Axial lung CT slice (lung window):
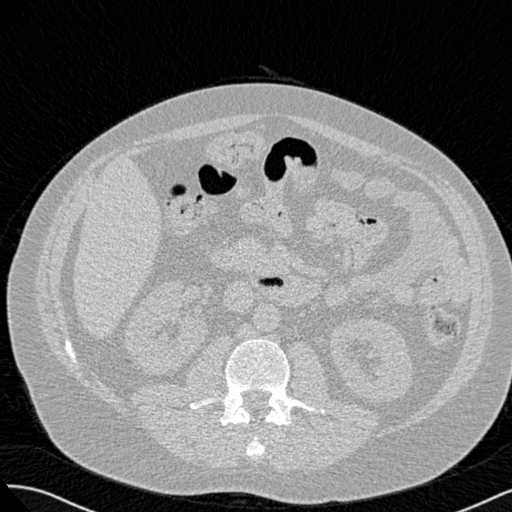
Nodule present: no